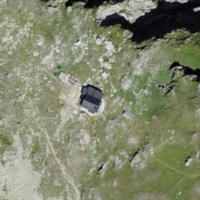
EUNIS habitat code: 31
Species observed at this site:
Saxifraga exarata